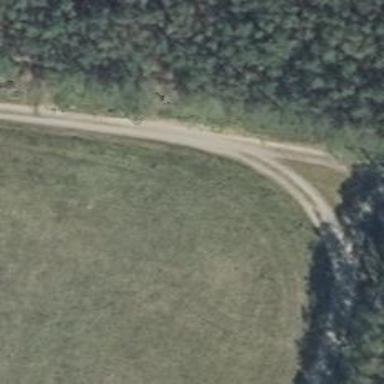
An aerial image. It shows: Sandy track road with grade4 tracktype.